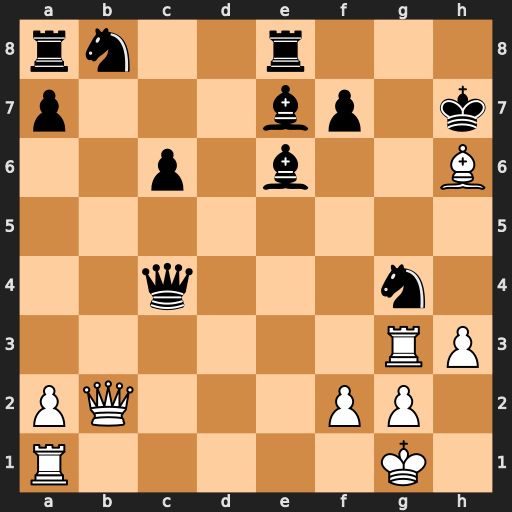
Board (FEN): rn2r3/p3bp1k/2p1b2B/8/2q3n1/6RP/PQ3PP1/R5K1
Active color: w
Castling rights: -
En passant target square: -
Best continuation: Qg7#